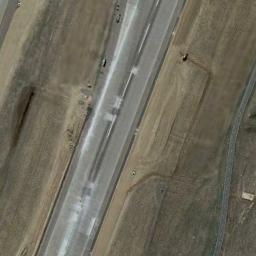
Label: runway